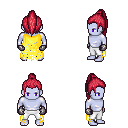
a pixel art fantasy rpg character, male body template, dark elf, purple skin, yellow tattered cape, white pants, ruby red long topknot hairstyle, metal gloves, four views (front, back, left, right), 2x2 character sprite sheet, small pixel art, hard edges, no anti-aliasing